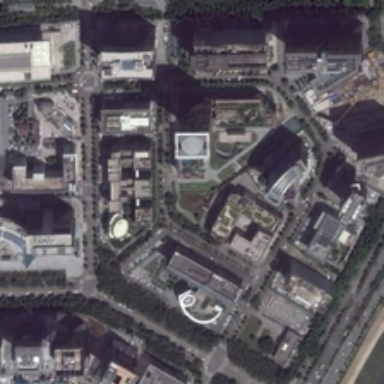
Many buildings and some green trees are in a commercial area .